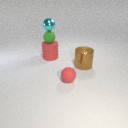
small cyan metal sphere above large red rubber cylinder